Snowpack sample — Loveland Pass, Silver Plume, Colorado, USA (1/12/25, 11:40 AM MST)
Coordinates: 39.66, -105.88
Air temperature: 7 °F
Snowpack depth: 140 cm
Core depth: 10 cm
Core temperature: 41 °F
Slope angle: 11°, slope face: 30°
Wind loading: high
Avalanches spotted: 2
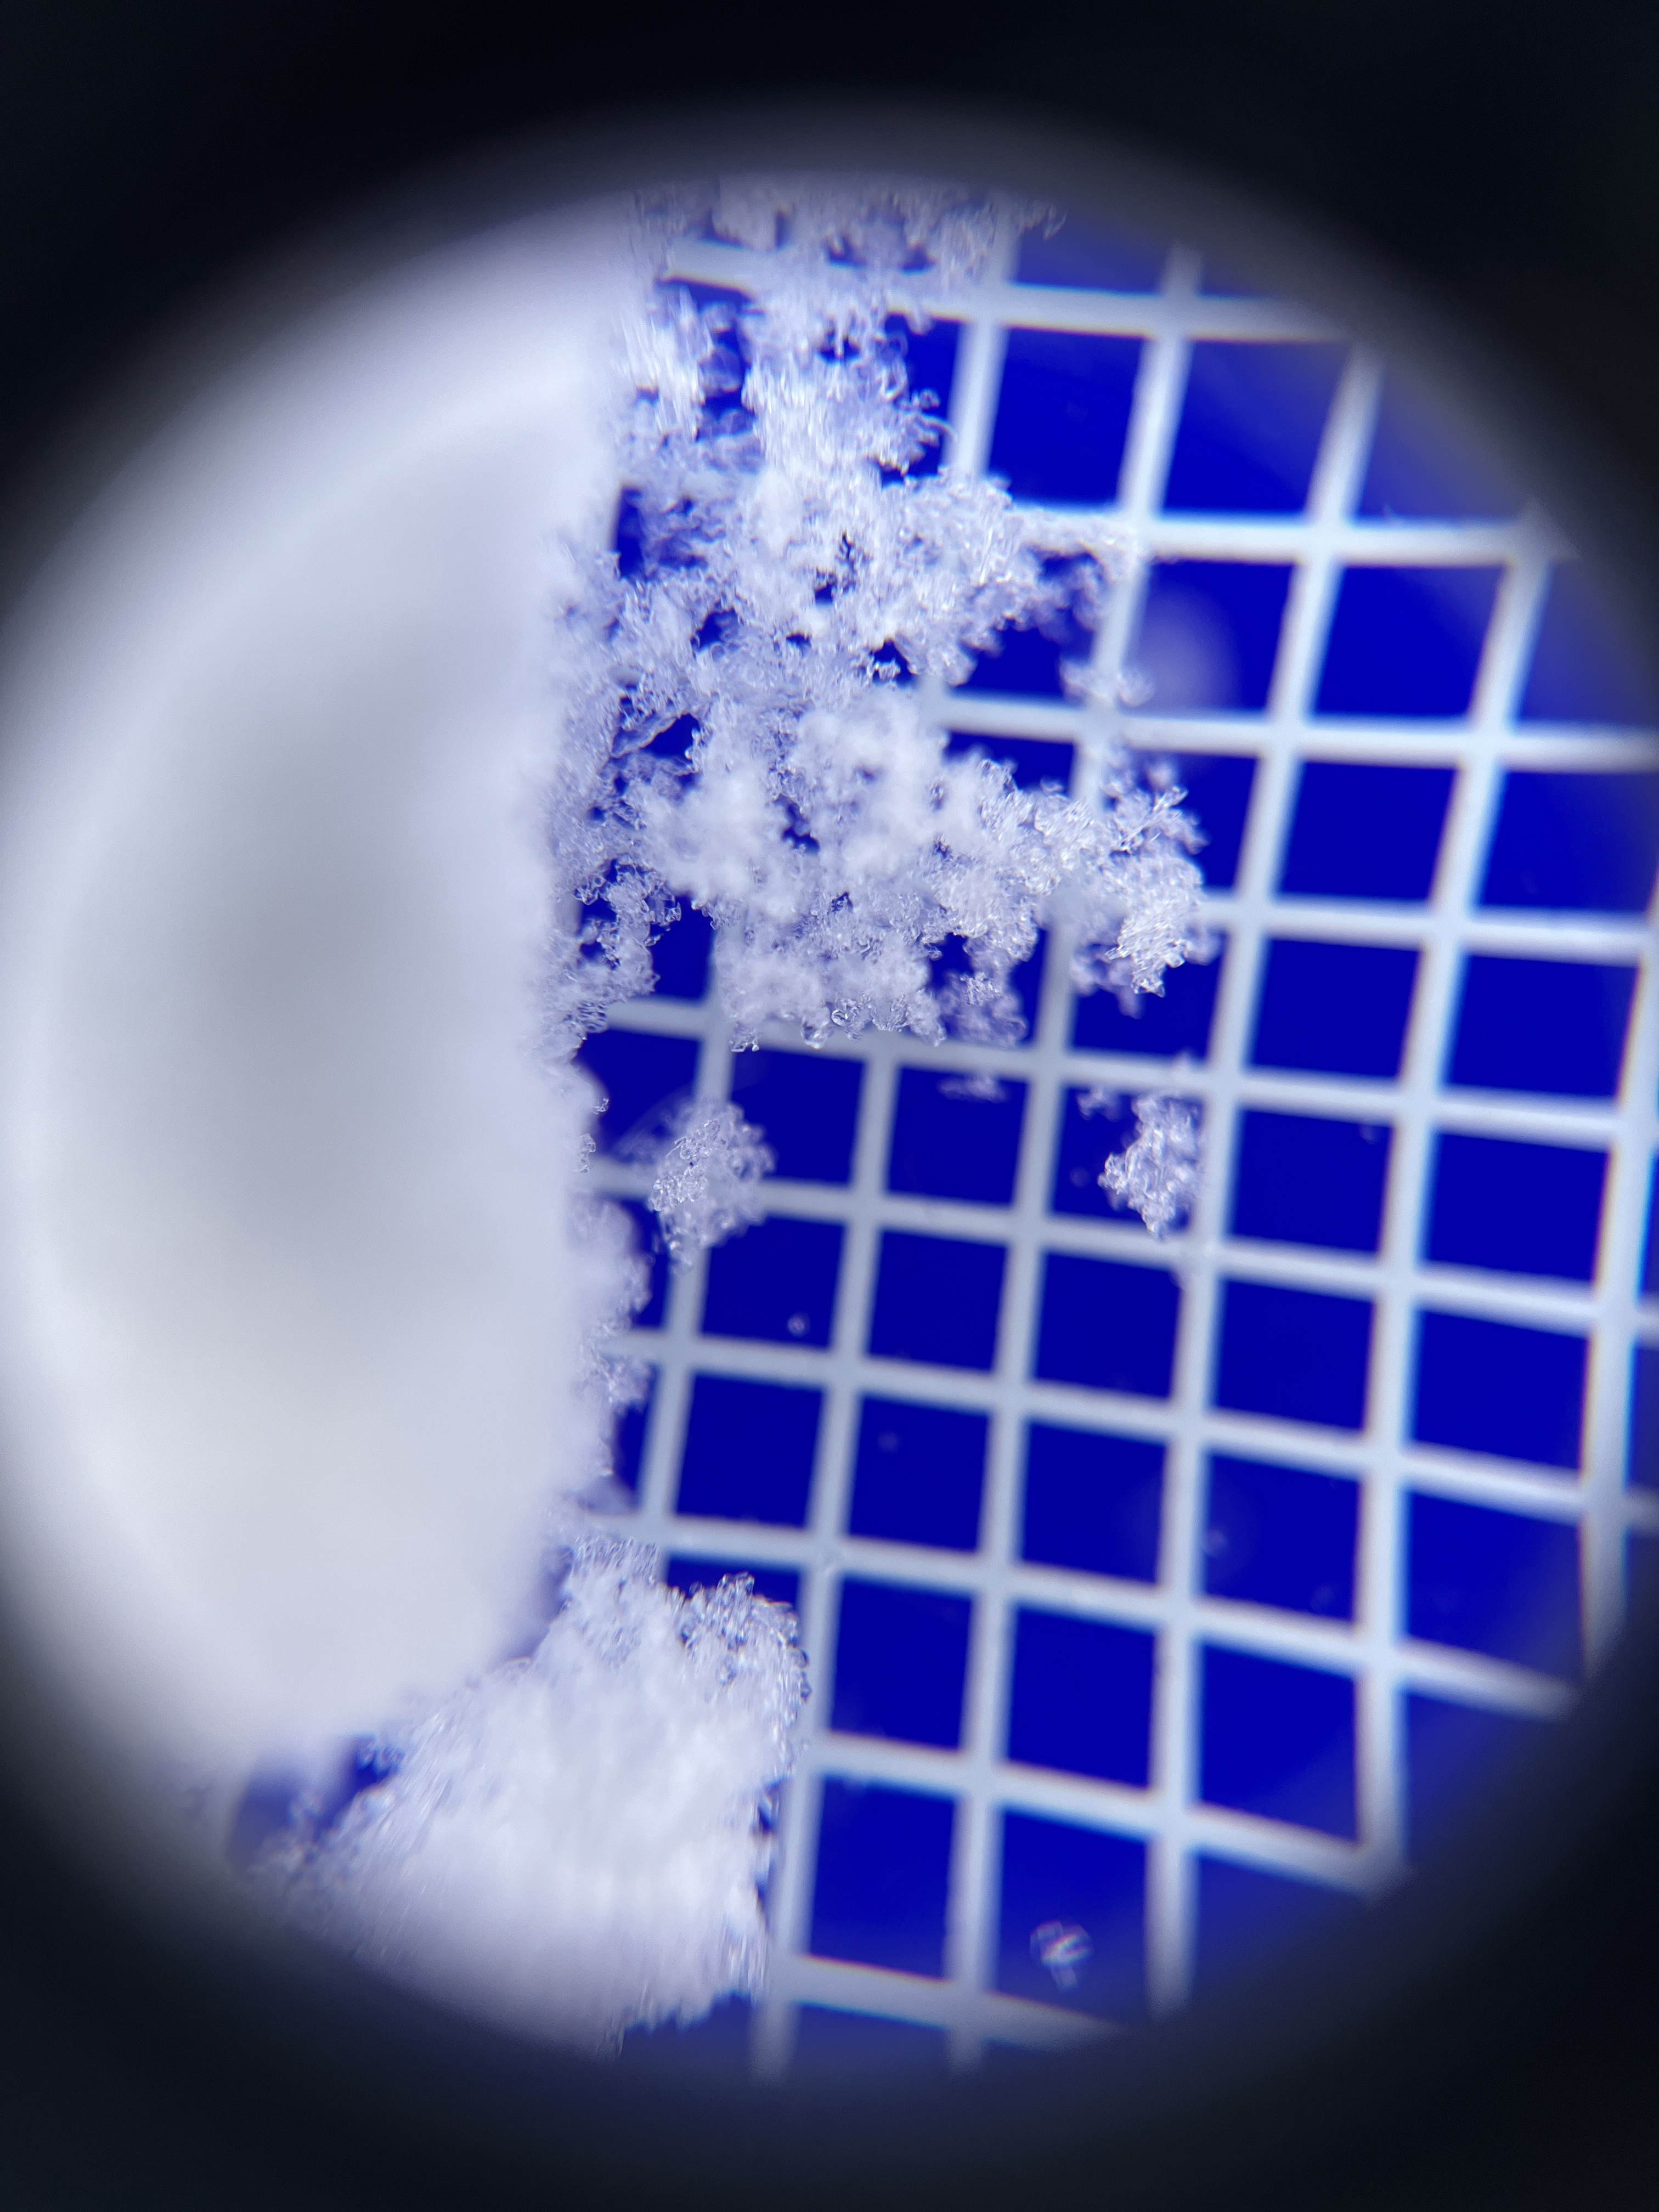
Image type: magnified_profile
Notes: Pilot using slightly modified coring method that took too large segment for snow profile picturing, advised not to use in higher level models. Two avalanche on south face nearby, partially cloudy with light snow in the last 24 hours. Lots of wind loading on eastern features.